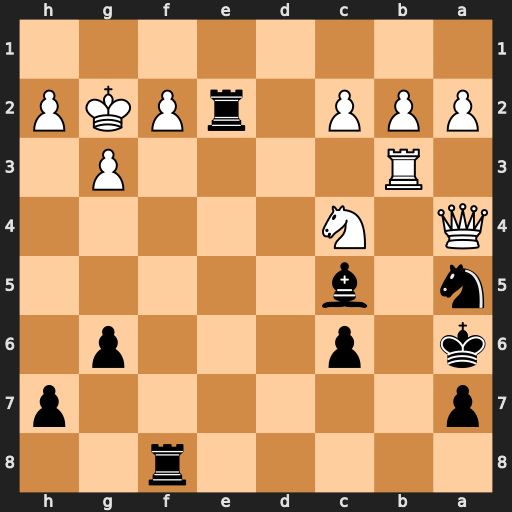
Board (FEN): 5r2/p6p/k1p3p1/n1b5/Q1N5/1R4P1/PPP1rPKP/8
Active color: b
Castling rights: -
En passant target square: -
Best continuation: Rfxf2+ Kh3 Rxh2+ Kg4 Re4+ Kf3 Rxc4